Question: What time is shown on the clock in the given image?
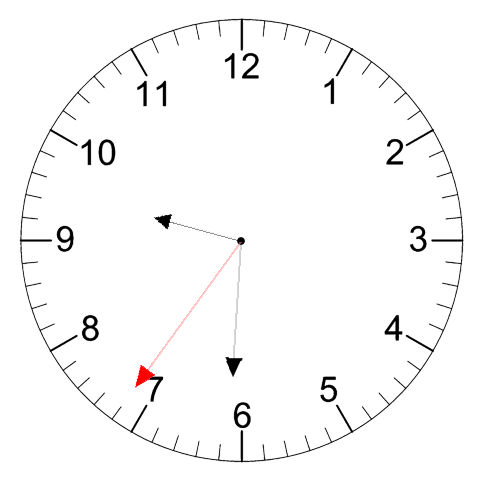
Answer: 09:30:36